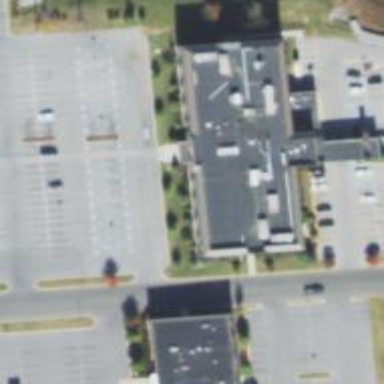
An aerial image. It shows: Hospital.